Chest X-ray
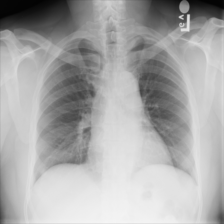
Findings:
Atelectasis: negative
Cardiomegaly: negative
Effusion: negative
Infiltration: negative
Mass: negative
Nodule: negative
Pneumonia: negative
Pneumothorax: negative
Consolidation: negative
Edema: negative
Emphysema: negative
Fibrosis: negative
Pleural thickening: negative
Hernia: negative